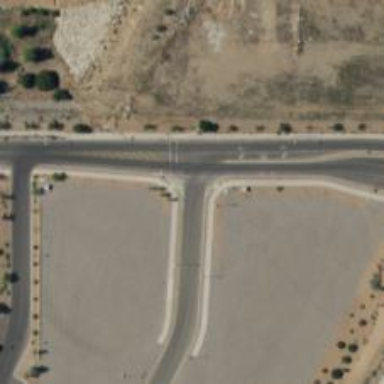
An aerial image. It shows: Solid stop line on the road.